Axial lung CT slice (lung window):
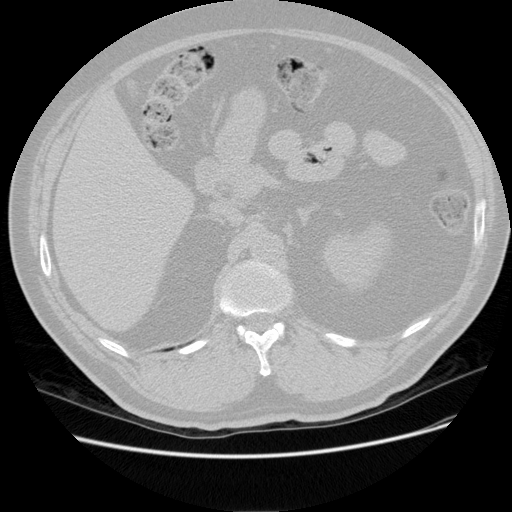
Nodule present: no